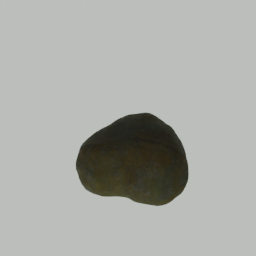
Label: nature